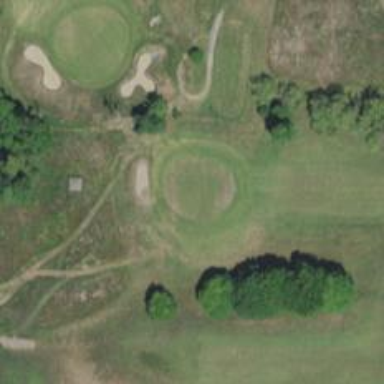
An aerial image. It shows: Golf hole.